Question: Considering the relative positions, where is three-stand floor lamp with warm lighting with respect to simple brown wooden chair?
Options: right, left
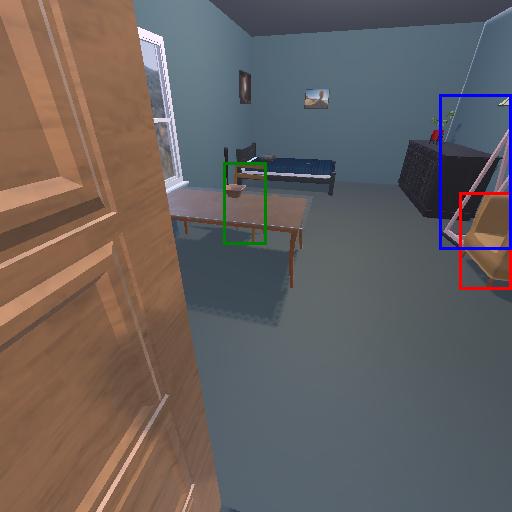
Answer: right